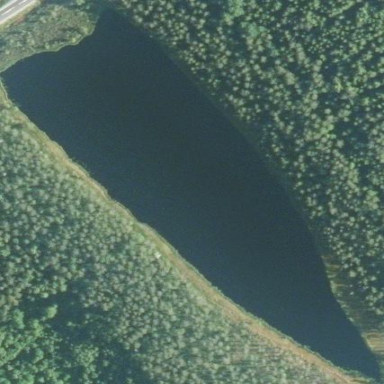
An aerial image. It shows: Pond with natural water.